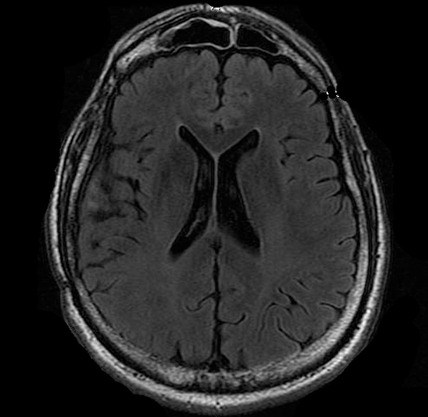
Label: notumor